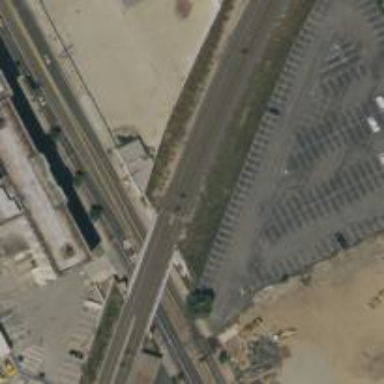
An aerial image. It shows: Bridge for light rail electrified with contact line.